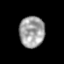
Tissue: prostate
Cell type: T cells
Senescence score: 0.7072
Nuclear area (px): 773
Mean DAPI intensity: 159.94